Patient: sex M, age 53
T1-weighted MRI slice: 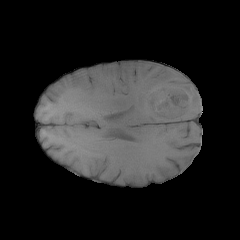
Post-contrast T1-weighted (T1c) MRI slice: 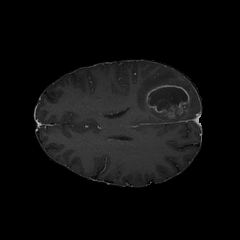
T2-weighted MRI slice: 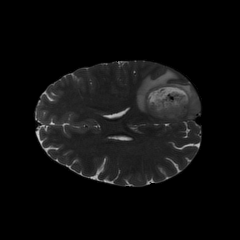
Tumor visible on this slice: yes
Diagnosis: Glioblastoma, IDH-wildtype
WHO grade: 4